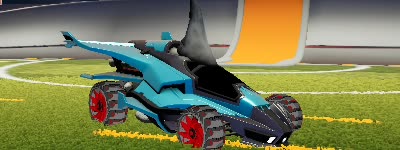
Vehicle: aftershock